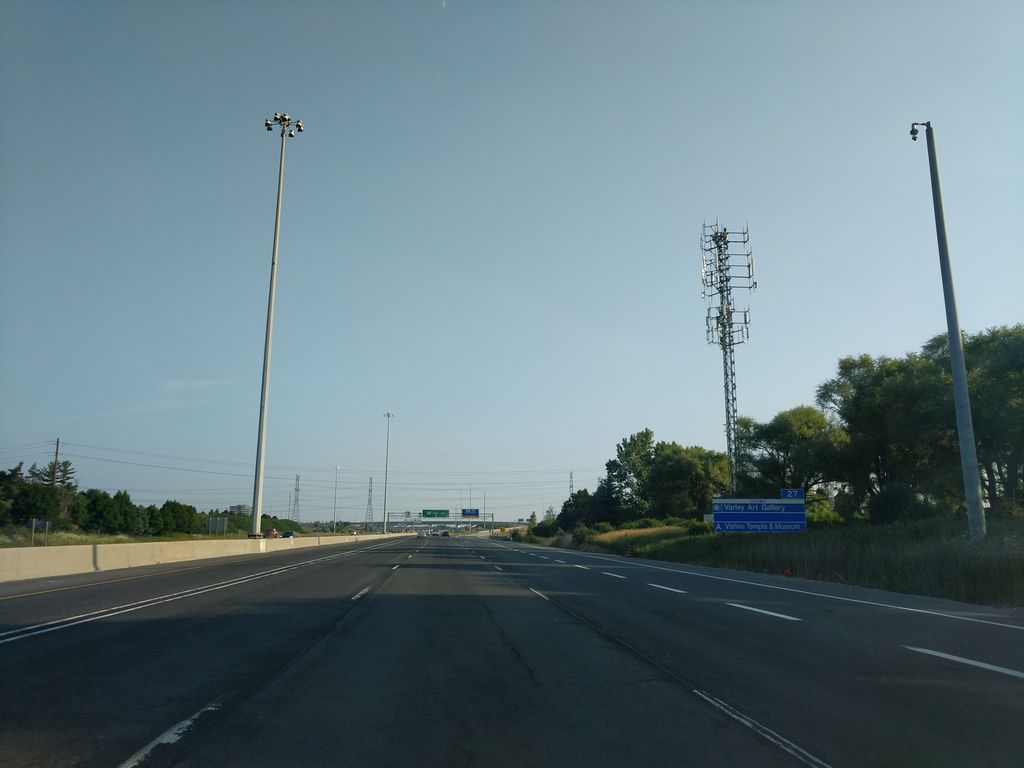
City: toronto